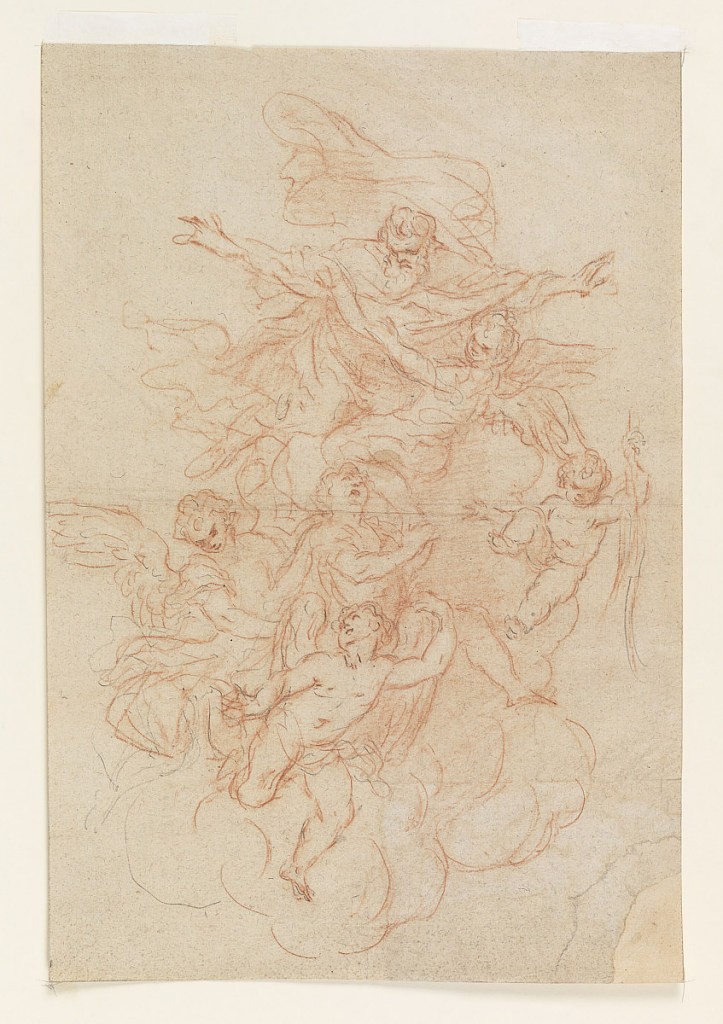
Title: God the Father and Angels
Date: late 18th century
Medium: Black and red chalk on thick cream paper
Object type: Drawing
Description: Figure of God the shown flying at upper center, arms outstretched. An angel is kneeling immediately beneath him upon a cloud, upon which four other angels are also kneeling and sitting further down. A small angel holds a palm branch.